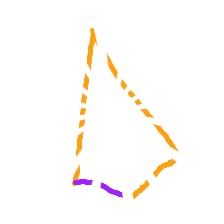
Shape: kite